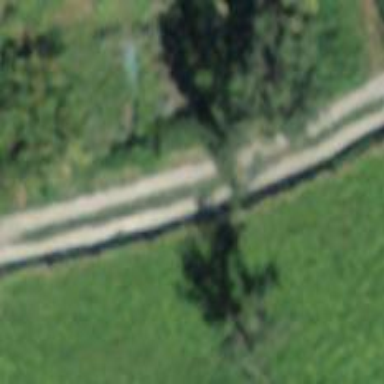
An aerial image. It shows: Concrete track with grade 1 quality.